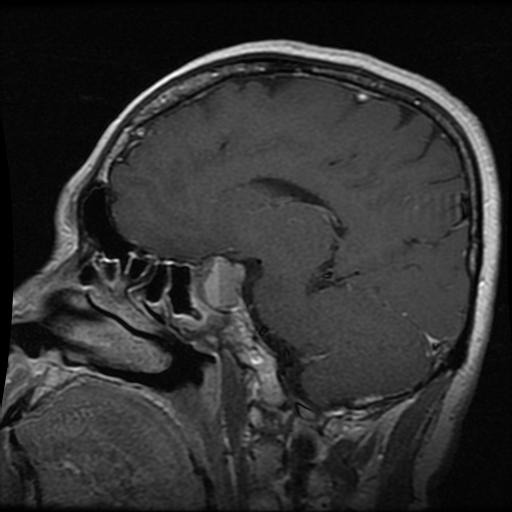
Label: pituitary